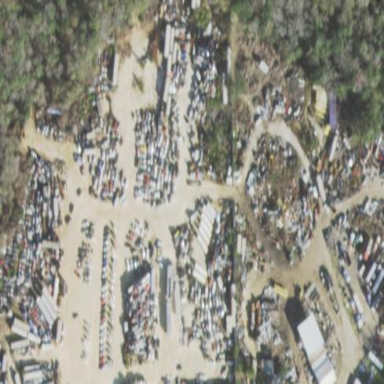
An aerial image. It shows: Scrap yard located in industrial area.